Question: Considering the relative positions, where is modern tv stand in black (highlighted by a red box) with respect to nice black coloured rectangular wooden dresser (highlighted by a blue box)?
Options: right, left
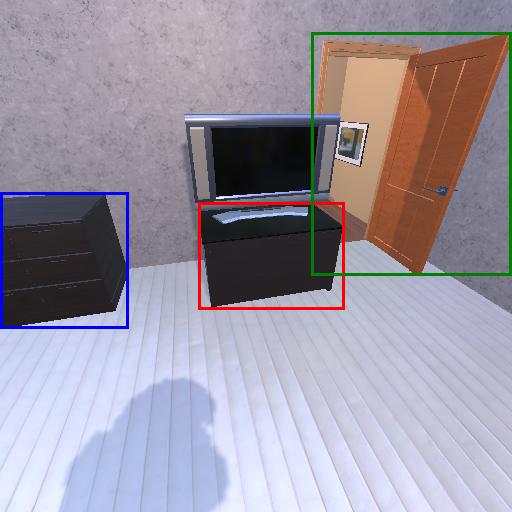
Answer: right